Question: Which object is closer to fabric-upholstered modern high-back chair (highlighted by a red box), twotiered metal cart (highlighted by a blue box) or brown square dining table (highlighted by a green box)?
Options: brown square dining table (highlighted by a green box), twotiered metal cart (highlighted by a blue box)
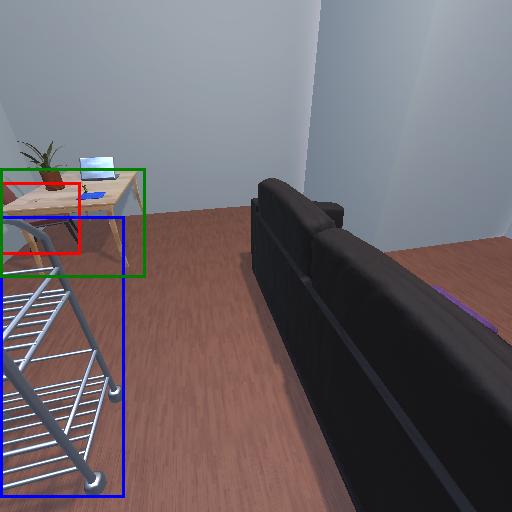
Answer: brown square dining table (highlighted by a green box)